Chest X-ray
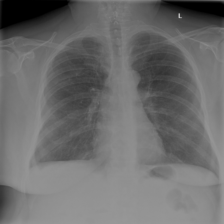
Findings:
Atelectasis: negative
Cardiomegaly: negative
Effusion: negative
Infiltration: negative
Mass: negative
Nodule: negative
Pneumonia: negative
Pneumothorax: negative
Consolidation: negative
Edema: negative
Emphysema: negative
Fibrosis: negative
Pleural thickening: positive
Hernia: negative